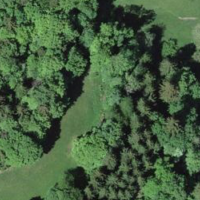
EUNIS habitat code: 44
Species observed at this site:
Neotinea ustulata